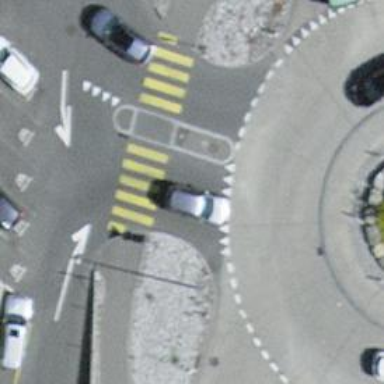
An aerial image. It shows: Road with "give way" sign.